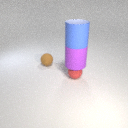
small red rubber sphere below large purple rubber cylinder